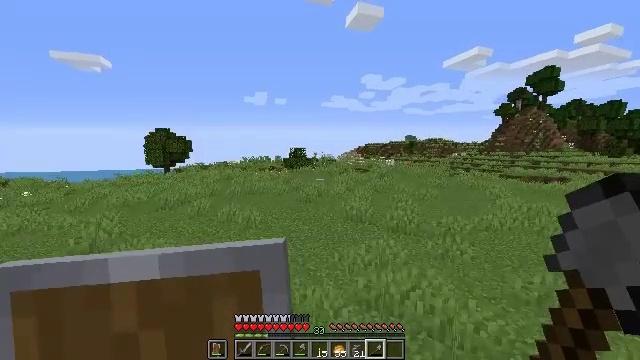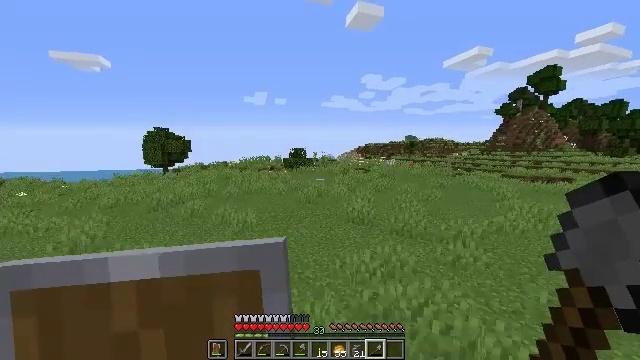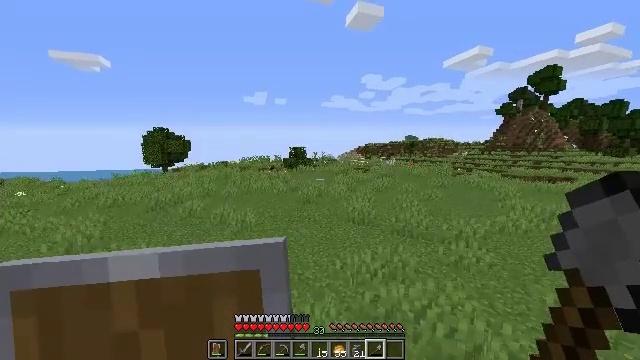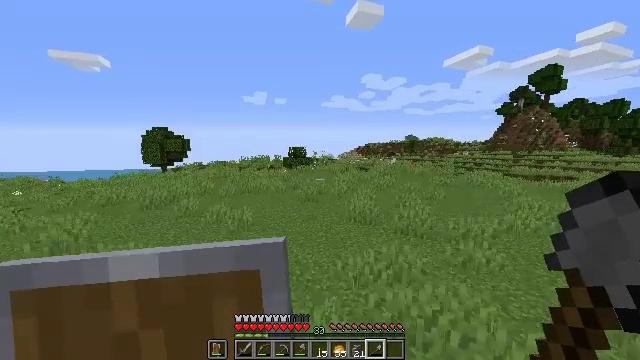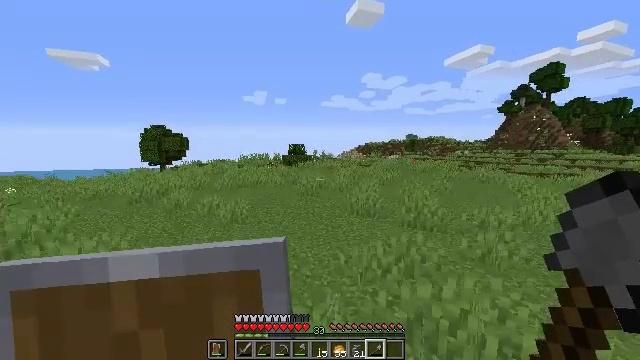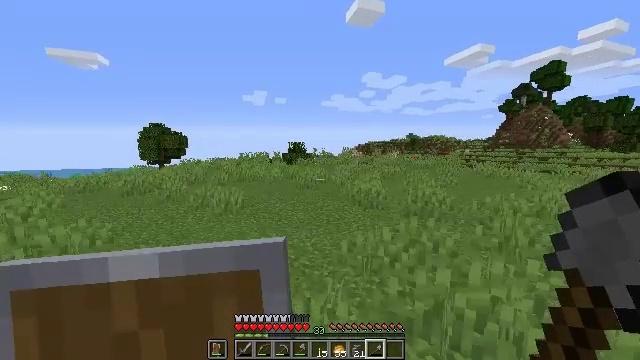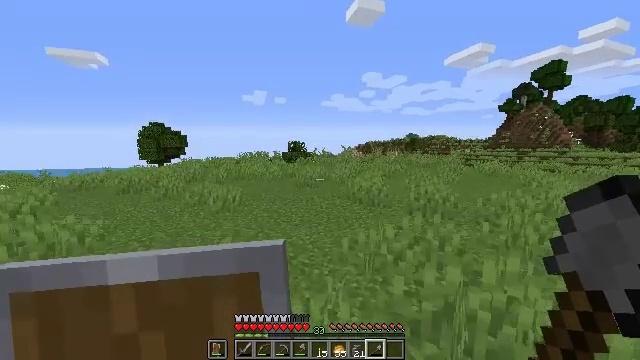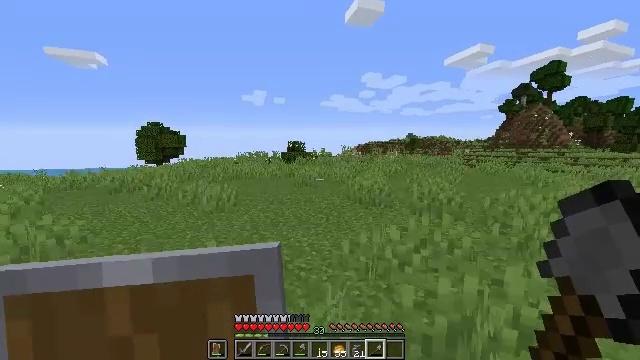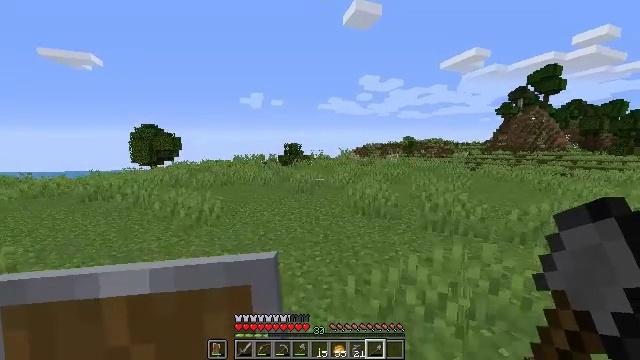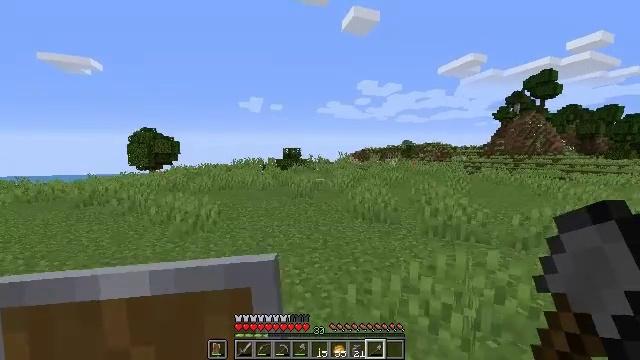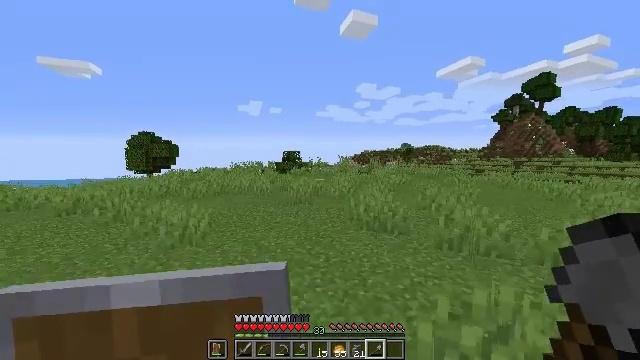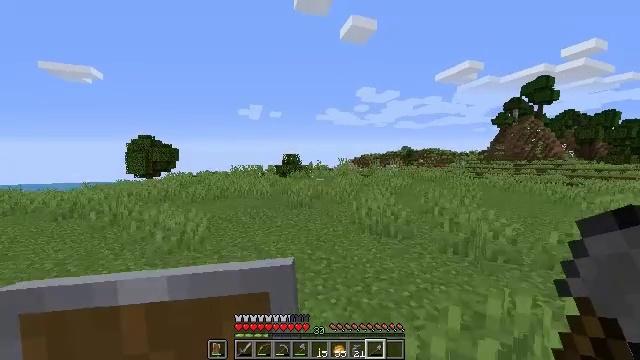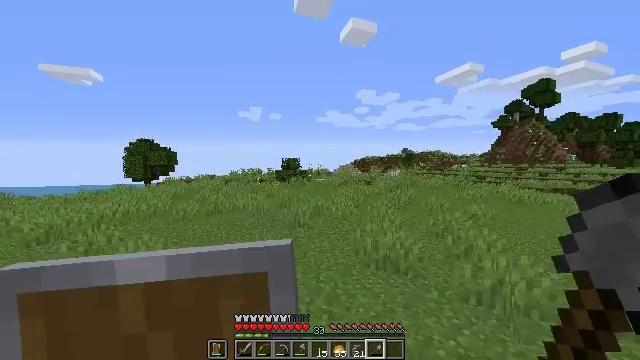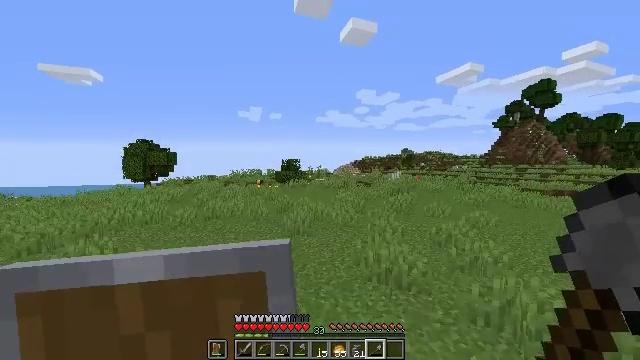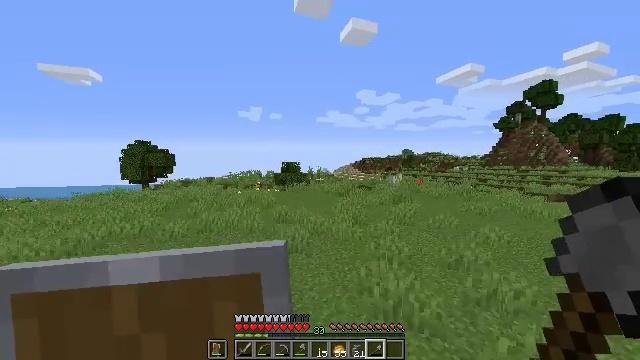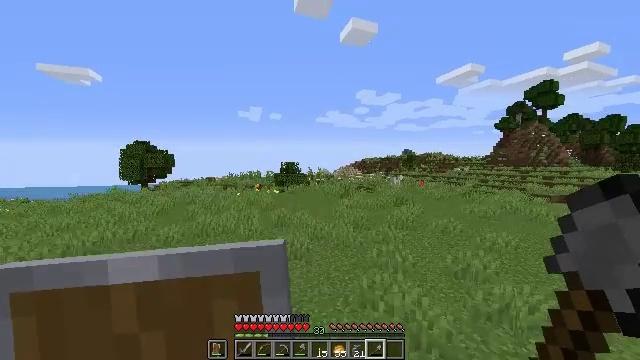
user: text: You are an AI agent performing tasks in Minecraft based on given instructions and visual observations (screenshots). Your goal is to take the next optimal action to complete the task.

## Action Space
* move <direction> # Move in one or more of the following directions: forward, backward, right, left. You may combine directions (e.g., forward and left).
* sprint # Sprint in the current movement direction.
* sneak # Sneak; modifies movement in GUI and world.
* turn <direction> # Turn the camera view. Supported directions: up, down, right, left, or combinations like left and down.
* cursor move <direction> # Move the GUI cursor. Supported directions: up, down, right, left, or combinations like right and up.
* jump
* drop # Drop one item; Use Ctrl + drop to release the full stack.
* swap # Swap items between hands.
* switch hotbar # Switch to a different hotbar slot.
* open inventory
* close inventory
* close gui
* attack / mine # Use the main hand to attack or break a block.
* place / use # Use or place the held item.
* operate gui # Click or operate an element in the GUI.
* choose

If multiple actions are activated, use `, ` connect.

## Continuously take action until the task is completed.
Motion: motion action
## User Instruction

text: Harvest a pumpkin from the field.
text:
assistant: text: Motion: move forward
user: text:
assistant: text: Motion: move forward
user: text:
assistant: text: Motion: move forward
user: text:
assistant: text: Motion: move forward
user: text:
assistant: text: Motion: move forward
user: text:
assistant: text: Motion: move forward
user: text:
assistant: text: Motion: move forward
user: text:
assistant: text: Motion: move forward
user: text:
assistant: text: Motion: move forward, turn up
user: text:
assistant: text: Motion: move forward
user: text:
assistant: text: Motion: move forward, jump
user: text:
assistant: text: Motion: move forward, jump
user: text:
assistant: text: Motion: move forward, jump
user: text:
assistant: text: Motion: move forward
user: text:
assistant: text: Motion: move forward
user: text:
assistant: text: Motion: move forward
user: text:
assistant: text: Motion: move forward
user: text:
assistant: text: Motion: move forward
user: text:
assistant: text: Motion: move forward
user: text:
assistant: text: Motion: move forward, turn right
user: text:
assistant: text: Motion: move forward, turn right
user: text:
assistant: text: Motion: move forward, turn right
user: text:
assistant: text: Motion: move forward
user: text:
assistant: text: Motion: move forward
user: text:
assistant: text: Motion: move forward, jump
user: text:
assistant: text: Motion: move forward, jump
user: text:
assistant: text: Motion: move forward, jump
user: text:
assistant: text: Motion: move forward, jump
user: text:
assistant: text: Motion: move forward
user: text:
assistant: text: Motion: move forward, turn left and down